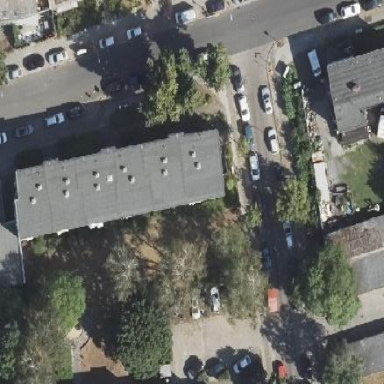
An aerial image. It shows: Building with apartments and flat roof.